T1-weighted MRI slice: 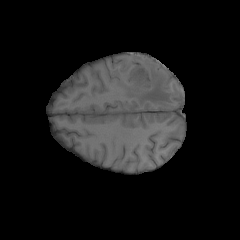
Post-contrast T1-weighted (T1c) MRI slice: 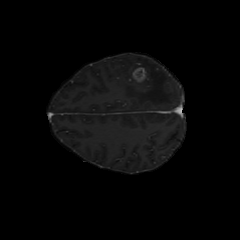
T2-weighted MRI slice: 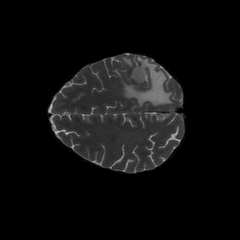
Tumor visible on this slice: yes